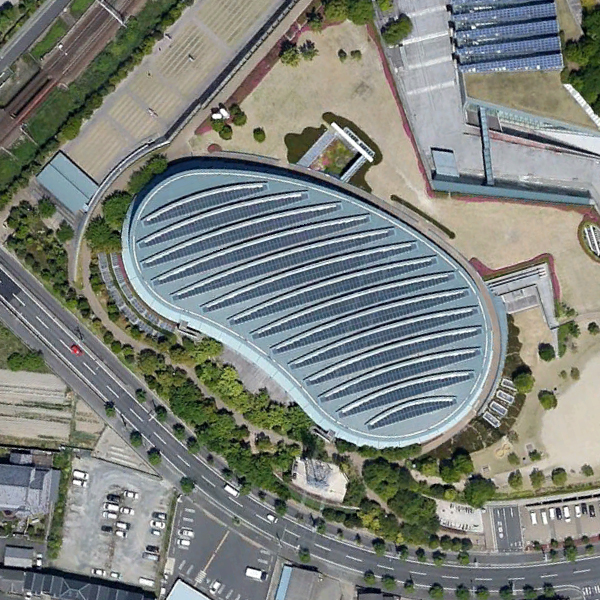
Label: Center